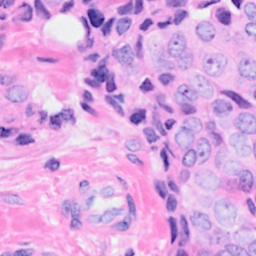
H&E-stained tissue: Breast